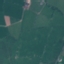
Land use / land cover: Pasture